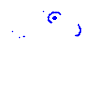
Particle: kaon